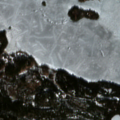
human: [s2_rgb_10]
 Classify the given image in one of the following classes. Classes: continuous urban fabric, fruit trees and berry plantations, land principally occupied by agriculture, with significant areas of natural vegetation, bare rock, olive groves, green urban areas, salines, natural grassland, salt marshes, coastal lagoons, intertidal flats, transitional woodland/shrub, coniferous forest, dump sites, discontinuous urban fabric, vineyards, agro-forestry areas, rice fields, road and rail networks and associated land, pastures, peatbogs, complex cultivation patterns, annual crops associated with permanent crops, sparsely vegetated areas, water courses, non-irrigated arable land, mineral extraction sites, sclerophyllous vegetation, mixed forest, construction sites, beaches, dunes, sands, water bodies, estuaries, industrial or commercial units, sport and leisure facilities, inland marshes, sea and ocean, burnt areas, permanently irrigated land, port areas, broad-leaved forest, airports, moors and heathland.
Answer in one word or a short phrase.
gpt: coniferous forest, mixed forest, water bodies